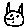
Label: cat